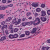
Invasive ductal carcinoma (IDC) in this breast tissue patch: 0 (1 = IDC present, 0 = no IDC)